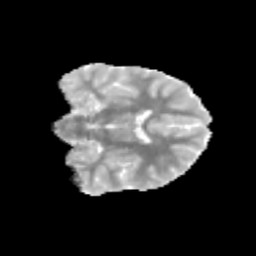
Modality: MD
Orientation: coronal
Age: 11
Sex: male
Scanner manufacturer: siemens
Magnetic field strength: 3 T
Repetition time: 3.8 s
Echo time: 0.07 s